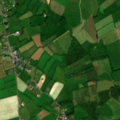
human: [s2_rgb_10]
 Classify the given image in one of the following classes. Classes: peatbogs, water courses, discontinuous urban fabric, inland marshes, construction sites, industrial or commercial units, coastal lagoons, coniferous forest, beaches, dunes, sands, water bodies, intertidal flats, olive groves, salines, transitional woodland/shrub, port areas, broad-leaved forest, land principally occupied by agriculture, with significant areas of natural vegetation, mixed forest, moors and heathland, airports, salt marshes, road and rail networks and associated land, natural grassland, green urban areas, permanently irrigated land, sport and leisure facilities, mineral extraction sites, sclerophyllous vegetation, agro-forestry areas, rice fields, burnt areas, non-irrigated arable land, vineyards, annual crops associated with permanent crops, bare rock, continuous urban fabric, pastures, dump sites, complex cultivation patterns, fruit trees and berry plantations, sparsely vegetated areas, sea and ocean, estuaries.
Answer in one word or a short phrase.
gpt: pastures, land principally occupied by agriculture, with significant areas of natural vegetation